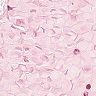
Metastatic tissue present: no